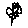
Label: flower